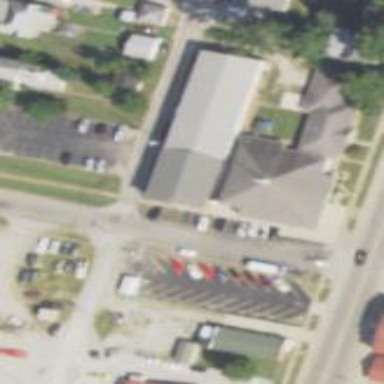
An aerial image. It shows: Building that serves as place of worship.